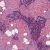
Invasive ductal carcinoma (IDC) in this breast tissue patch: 1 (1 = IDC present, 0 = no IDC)